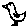
Label: bird